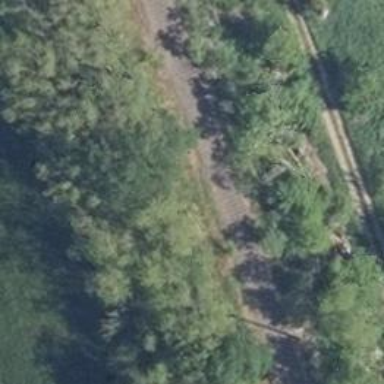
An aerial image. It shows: Abandoned railway.